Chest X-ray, AP view. Patient: 67 years old, sex M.
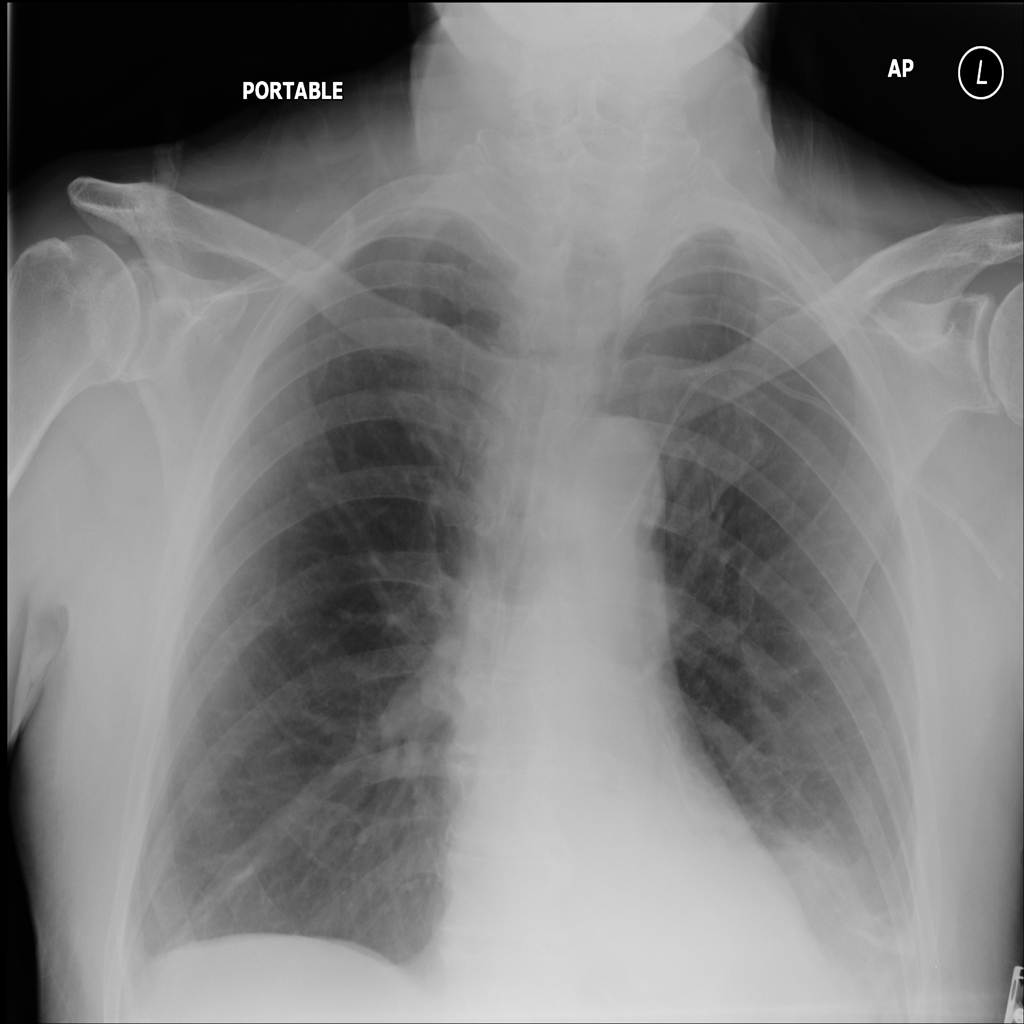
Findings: Atelectasis, Effusion